Question: '''
[Serializable]
public class ColumnFilter
{
public string FieldName { get; set; }
public string FieldType { get; set; }
public string DynamicFilter { get; set; }
public object Value { get; set; }
public ColumnFilter() {}
public ColumnFilter (string fieldName, string fieldType,string dynamicFilter, object value)
{
this.FieldName = fieldName;
this.DynamicFilter = dynamicFilter;
this.Value = value;
this.FieldType = fieldType;
}
}
'''
I want to serialize a List of ColumnFilter objects so I can store it in a hidden field. The code for hidden field is as below.
'''
@Html.DropDownList("SearchField", (IEnumerable<SelectListItem>)ViewData["SearchFields"])
@Html.DropDownList("SearchCondition", (IEnumerable<SelectListItem>)ViewData["SearchConditions"])
@Html.TextBox("SearchText", (string)ViewBag.SearchText)
<input type="submit" value="Search" name="command" class="btn btn-default" />
<input type="submit" value="Show All" name="command" class="btn btn-default" />
@Html.Hidden("ColumnFilters", ViewBag.ColumnFilters)
'''
I have a drop-down of columns in corresponding MVC view as shown.

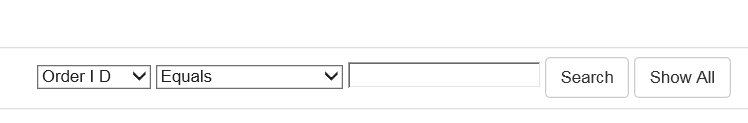
Answer: To render the collection of 'ColumnFilter' as hidden inputs, use a 'for' loop or an 'EditorTemplate'. I strongly recommend you use a view model for this and I've based the answer on this
ViewModel
'''
public class FilterViewModel
{
public string SearchField { get; set; }
public string SearchCondition { get; set; }
public string SearchText { get; set; }
public List<ColumnFilter> CurrentFilters { get; set; }
public SelectList SearchFieldList { get; set; }
public SelectList SearchConditionList { get; set; }
}
'''
In your get method, assign the initial value of these properties including the 'SelectList's
View
'''
@model YourAssembly.FilterViewModel
.....
@Html.DropDownListFor(m => m.SearchField, Model.SearchFieldList)
@Html.DropDownListFor(m => m.SearchCondition, Model.SearchConditionList)
@Html.TextBoxFor(m => m.SearchText)
....
// render hidden inputs for each current searc filter
@for(int i = 0; i < Model.CurrentFilters.Count; i++)
{
@Html.HiddenFor(m => m.CurrentFilters[i].FieldName)
@Html.HiddenFor(m => m.CurrentFilters[i].FieldType)
... // other properties of SearchFilter
}
'''
Controller
'''
[HttpPost]
public ActionResult Search(FilterViewModel model, string command)
{
....
'''
Model is now populated with users selected values and the collection of current filters.
Note if your returning the view (i.e. 'ModelState' is invalid), your need to reassign the 'SelectList' properties.
If there a lot of current filters, you are sending a lot of extra data to the client and then posting it all back. For performance it may be better to store the current filters in session. It may also be worth considering using AJAX to post the data and return a partial view of the grid to avoid having to render the whole page all over again